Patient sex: F
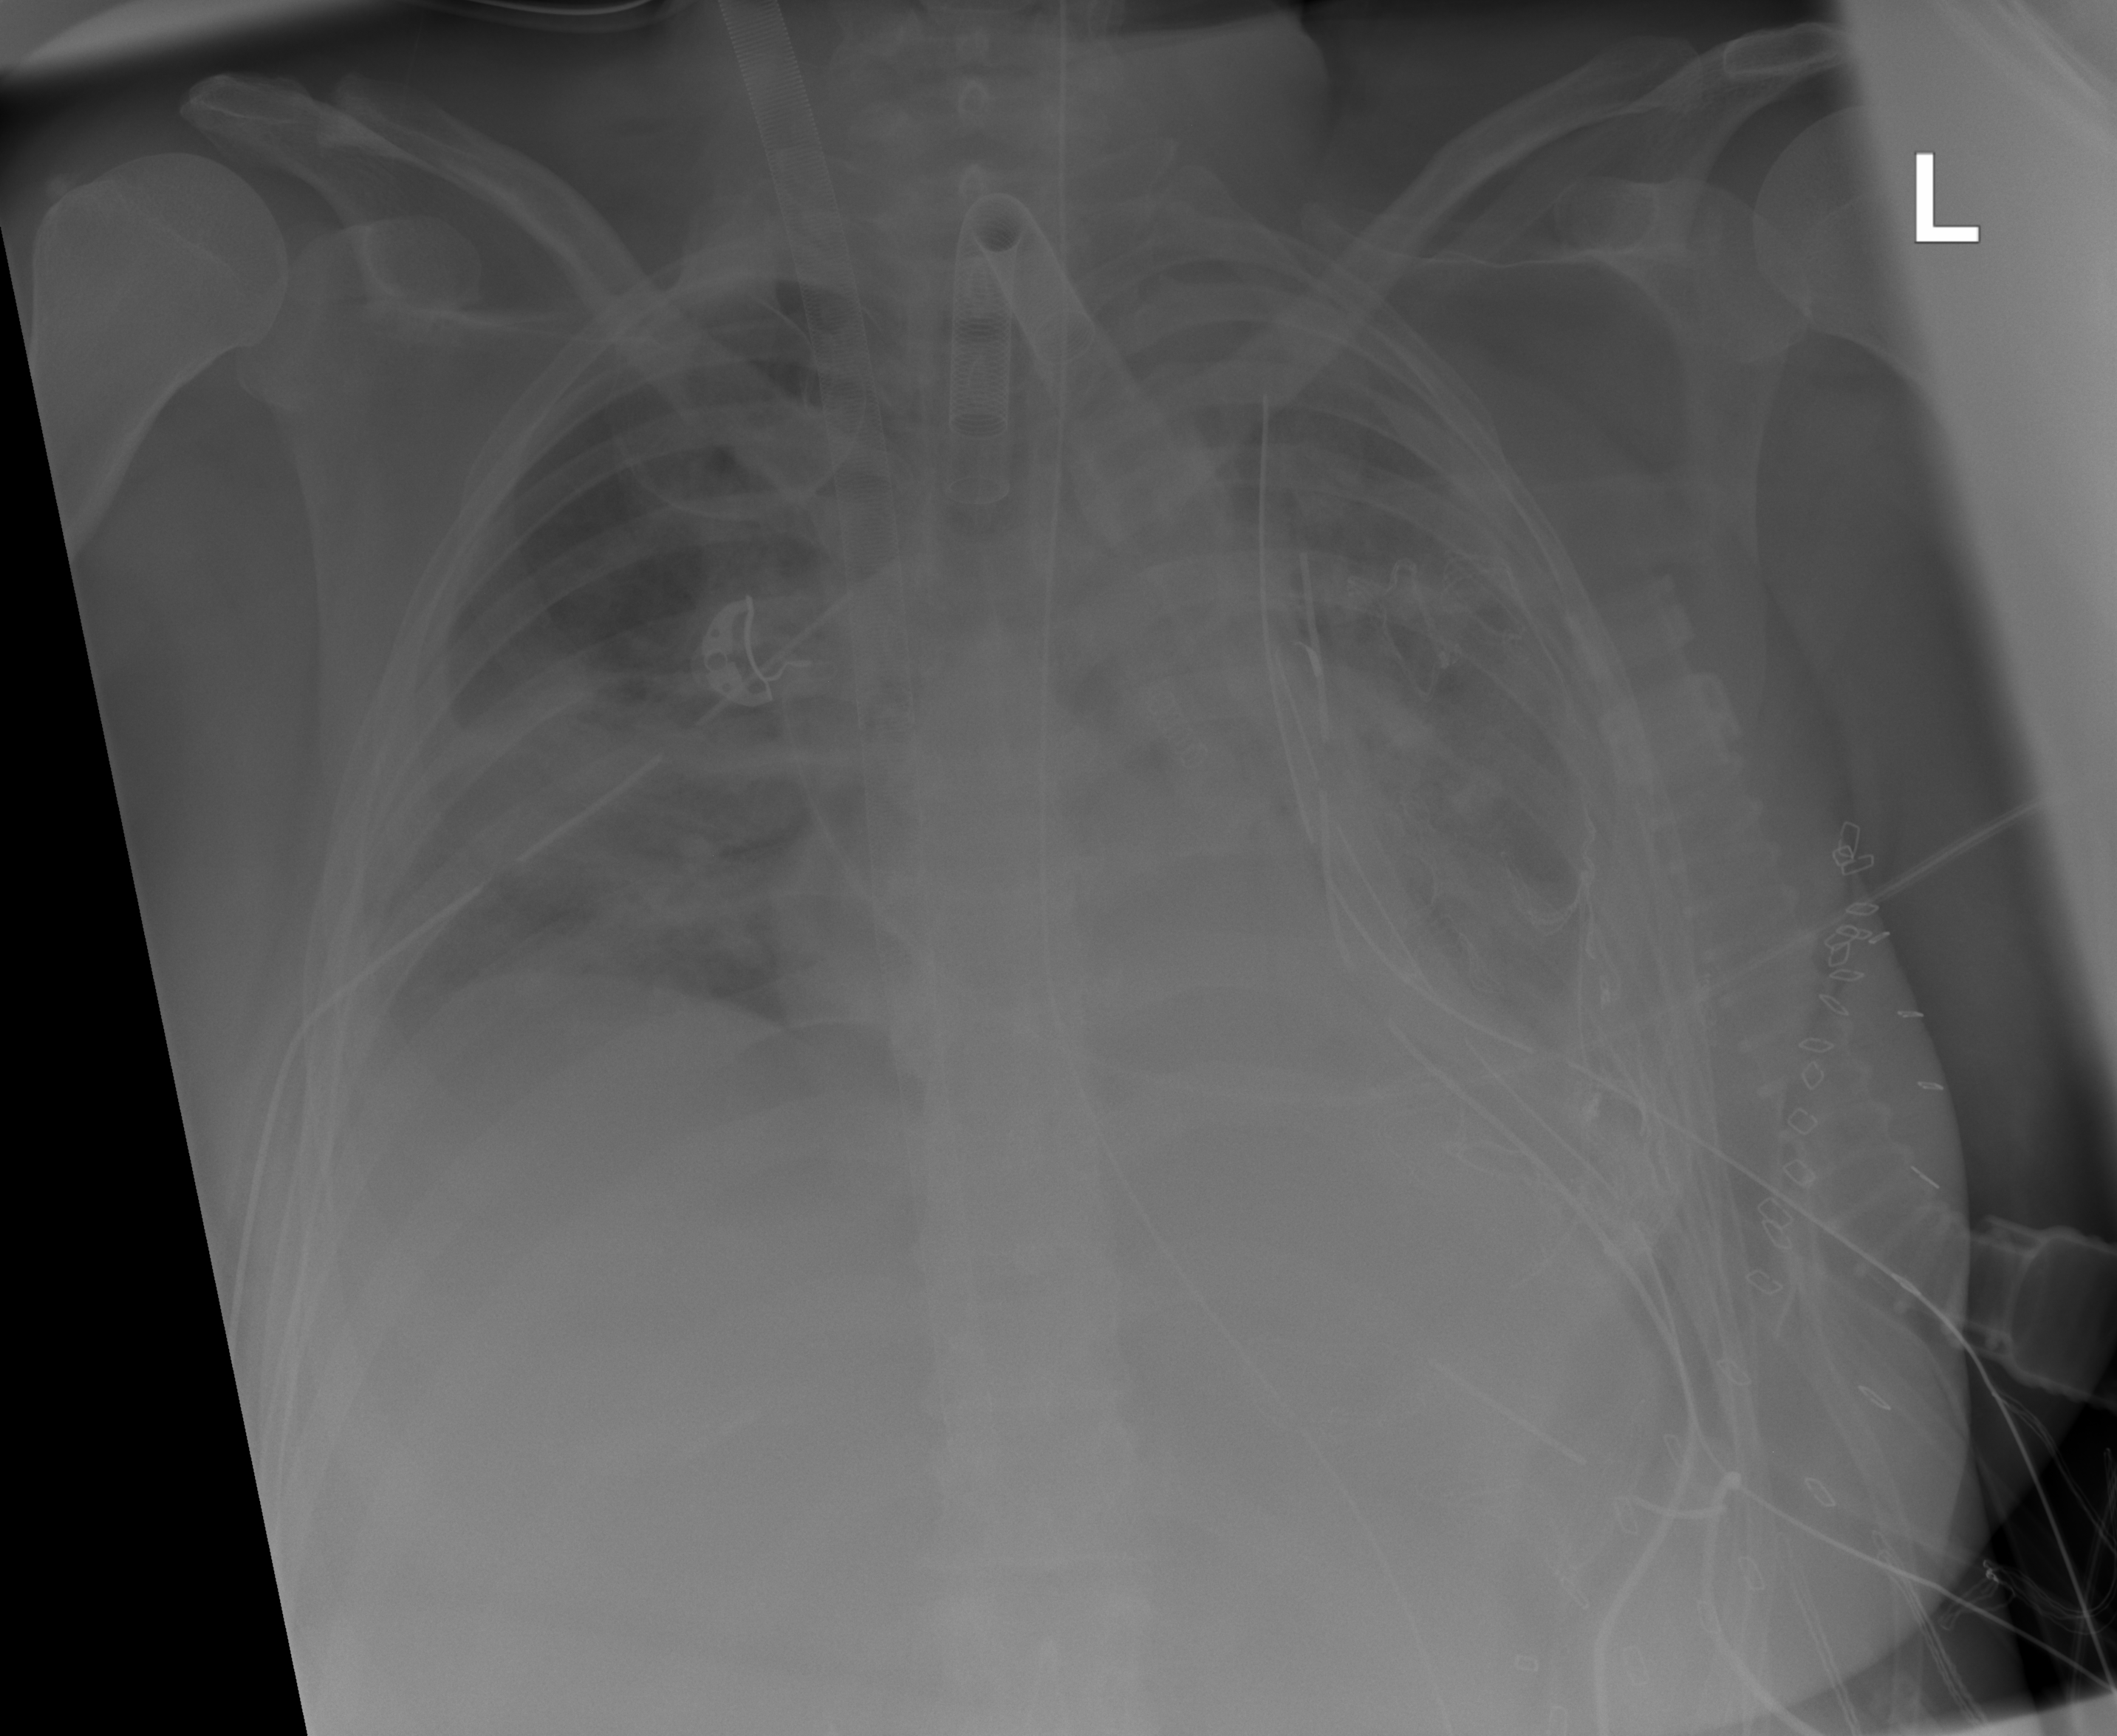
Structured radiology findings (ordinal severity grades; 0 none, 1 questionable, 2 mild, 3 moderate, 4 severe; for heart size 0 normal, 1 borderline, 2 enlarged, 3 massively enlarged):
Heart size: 0
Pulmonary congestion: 2
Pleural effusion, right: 0
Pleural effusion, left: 2
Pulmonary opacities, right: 3
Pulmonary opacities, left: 3
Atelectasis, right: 2
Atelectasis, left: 3